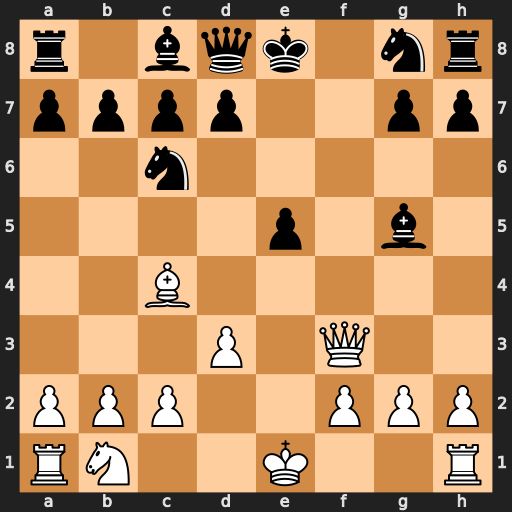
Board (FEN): r1bqk1nr/pppp2pp/2n5/4p1b1/2B5/3P1Q2/PPP2PPP/RN2K2R
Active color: w
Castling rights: KQkq
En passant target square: -
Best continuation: Qf7#